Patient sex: M
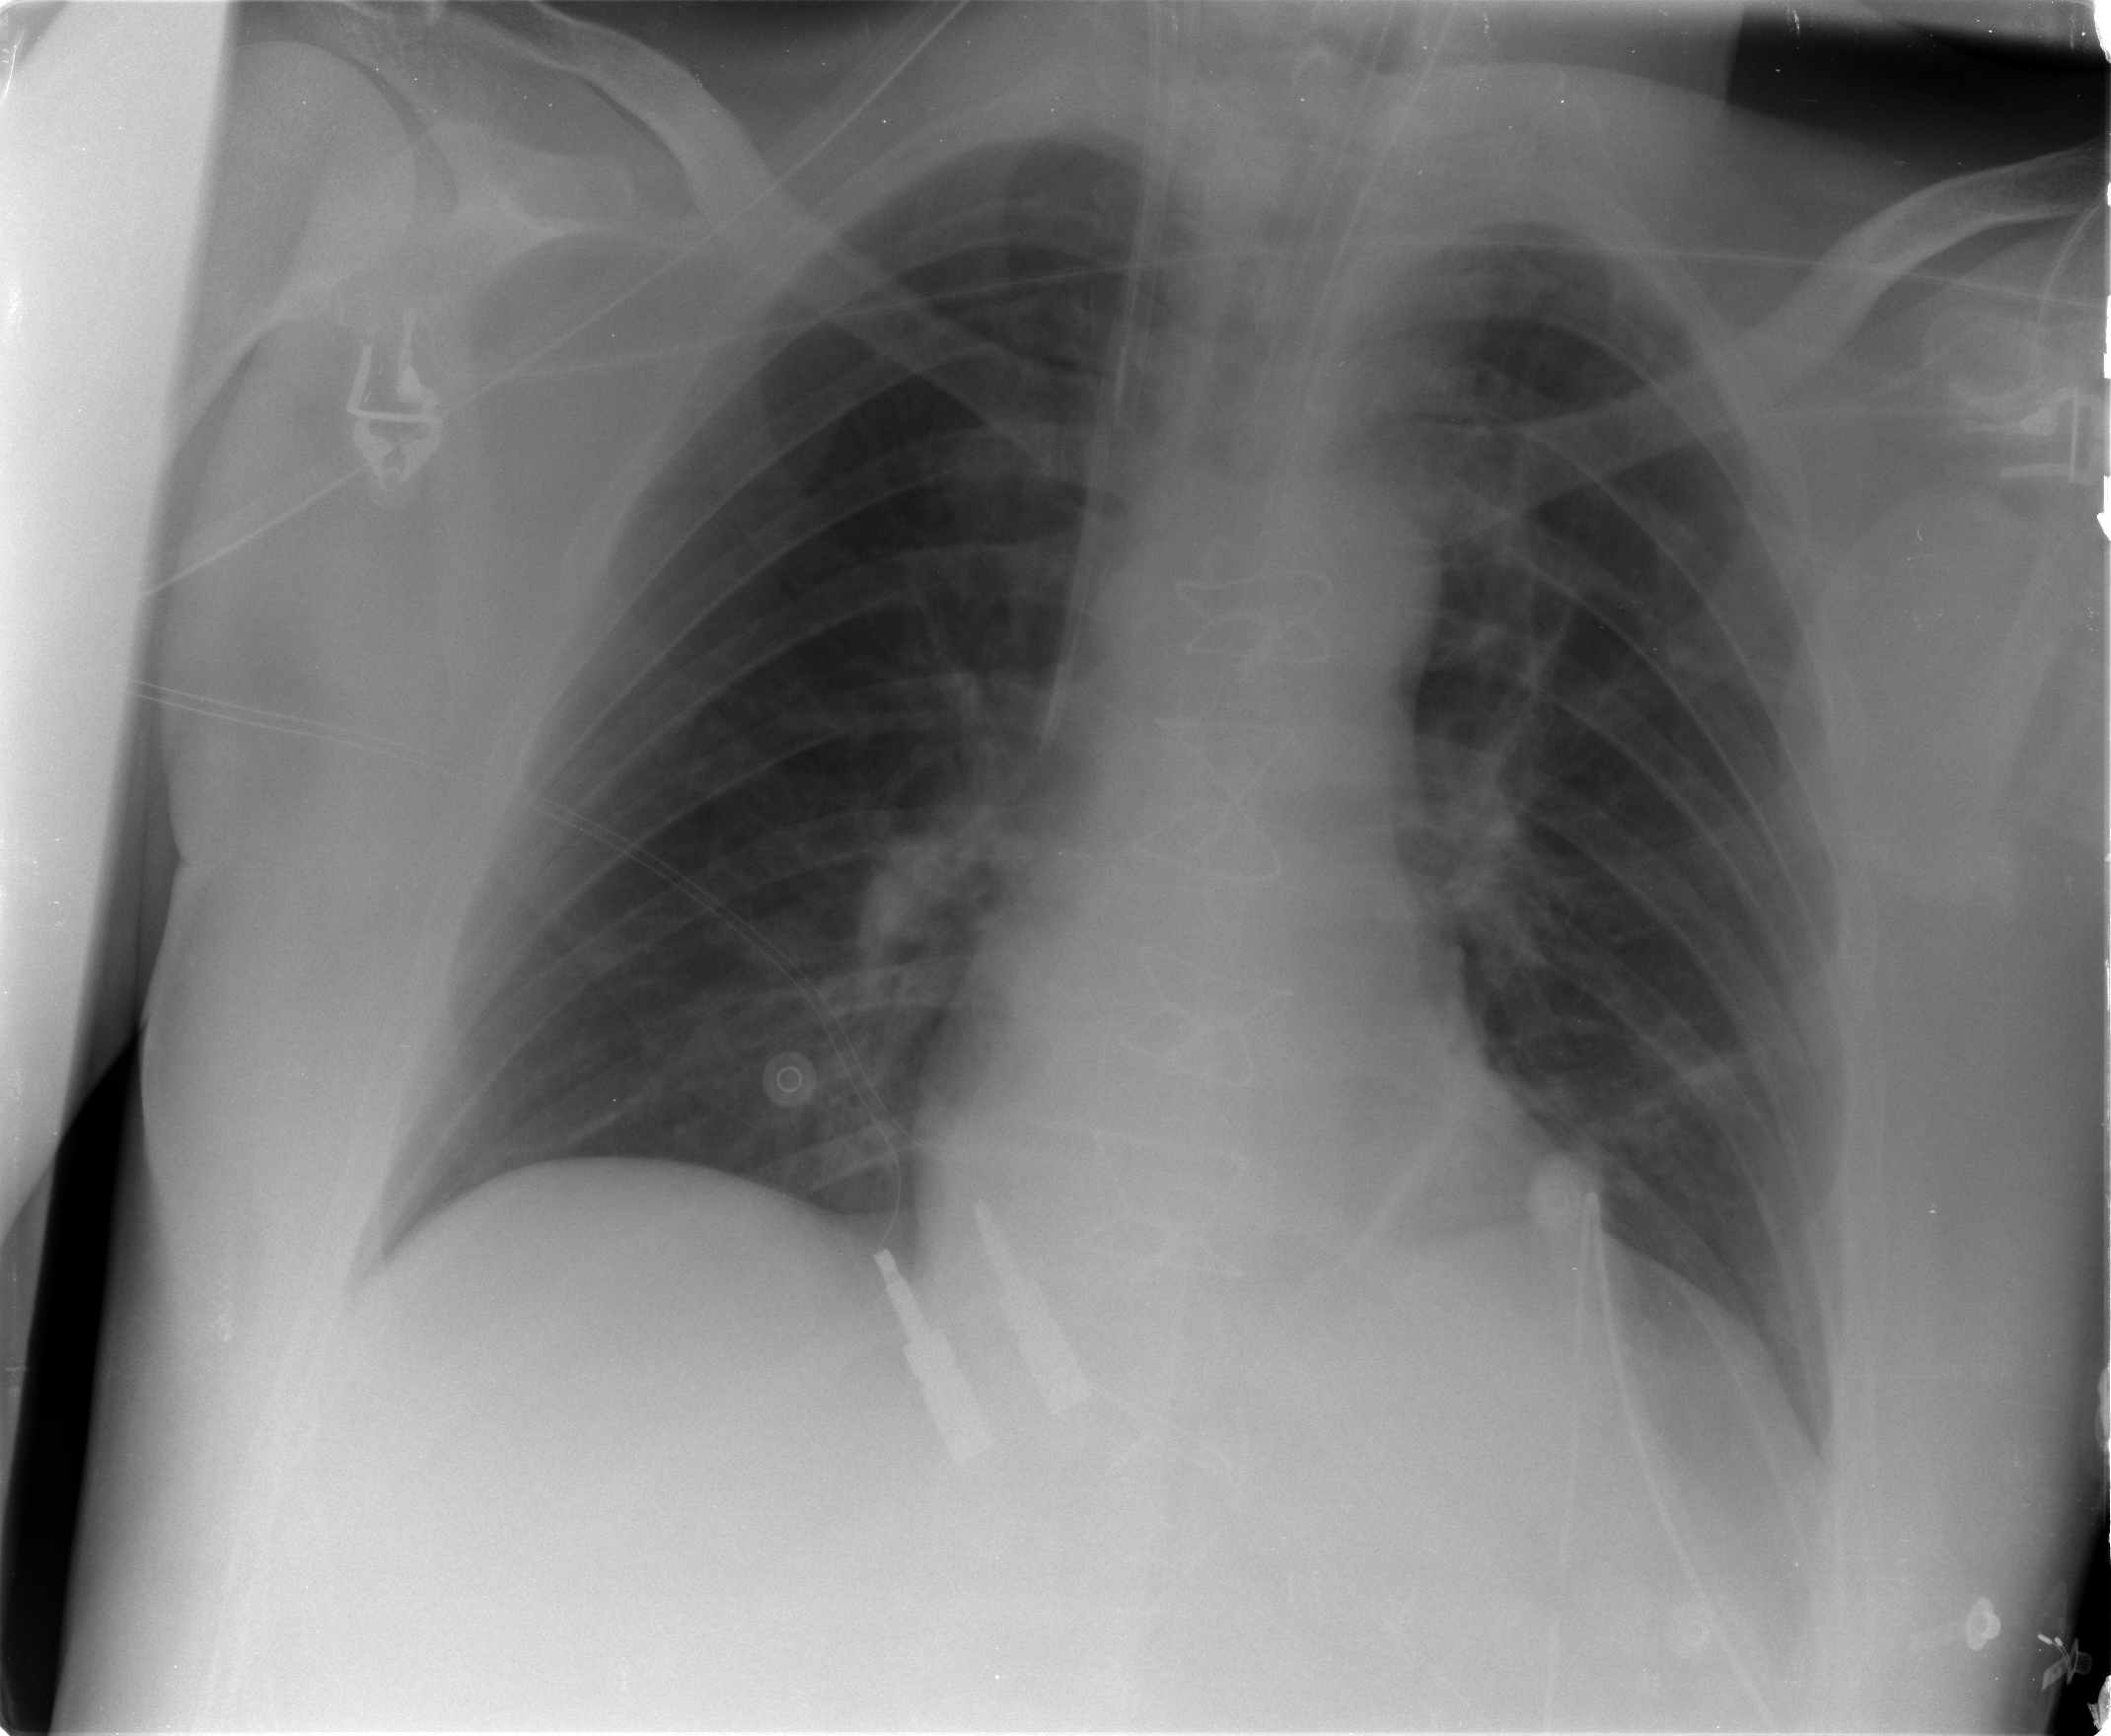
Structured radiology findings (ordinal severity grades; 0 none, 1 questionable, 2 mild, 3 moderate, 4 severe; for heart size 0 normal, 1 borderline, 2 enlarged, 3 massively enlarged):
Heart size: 0
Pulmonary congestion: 1
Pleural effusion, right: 0
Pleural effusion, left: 0
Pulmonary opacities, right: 0
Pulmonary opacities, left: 0
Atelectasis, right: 0
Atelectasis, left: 0